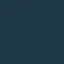
Label: SeaLake